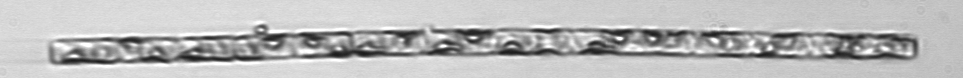
Label: Guinardia_delicatula